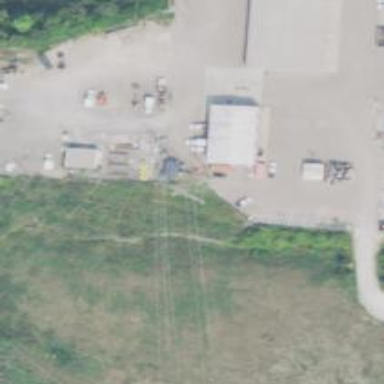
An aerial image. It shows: Lattice structure tower.